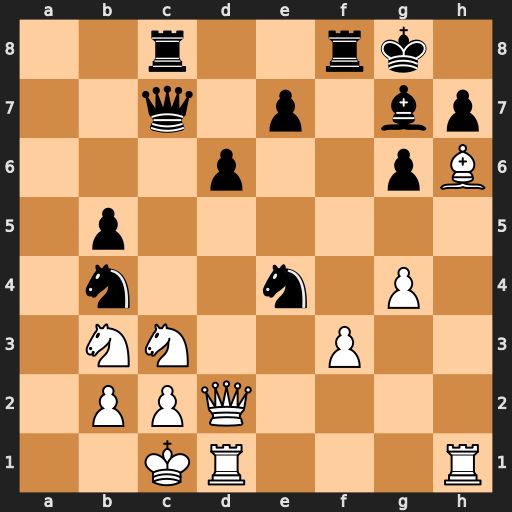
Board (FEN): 2r2rk1/2q1p1bp/3p2pB/1p6/1n2n1P1/1NN2P2/1PPQ4/2KR3R
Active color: w
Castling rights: -
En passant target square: -
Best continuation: fxe4 Bxc3 bxc3